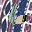
Label: 6